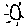
Label: sun